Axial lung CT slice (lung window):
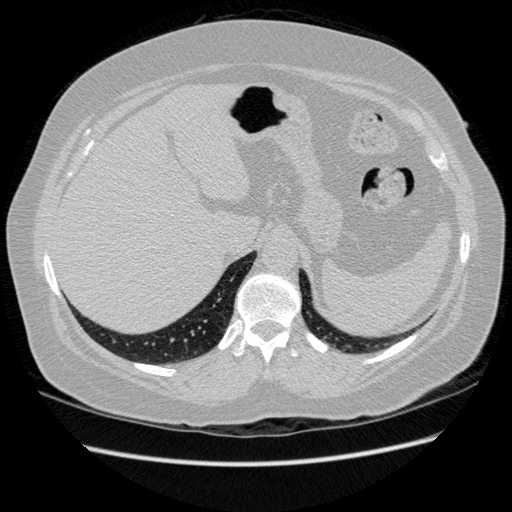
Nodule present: no